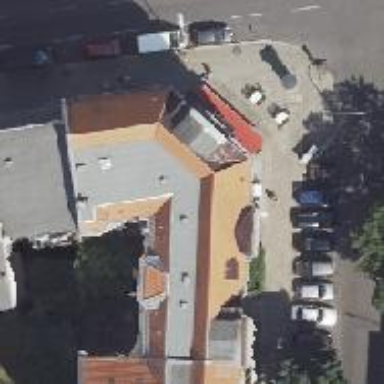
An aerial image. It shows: Pub.